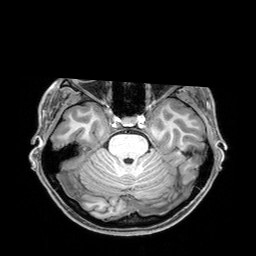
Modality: T1w
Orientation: coronal
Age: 29
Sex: female